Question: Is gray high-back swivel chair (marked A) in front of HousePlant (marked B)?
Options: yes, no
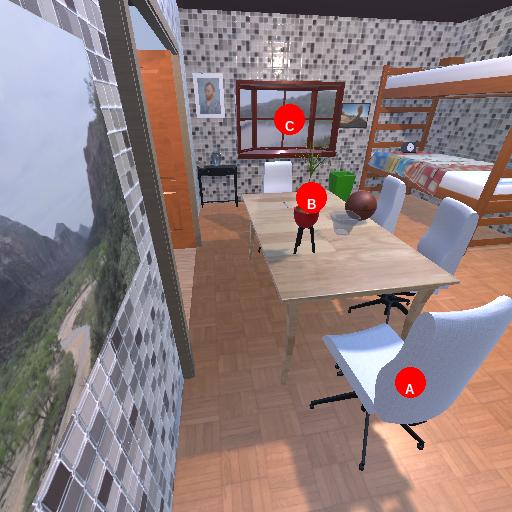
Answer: yes